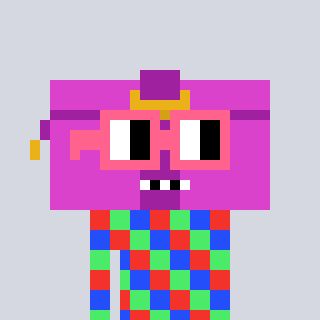
a pixel art character with square pink glasses, a clutch-shaped head and a bege-colored body on a cool background